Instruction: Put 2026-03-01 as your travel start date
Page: home
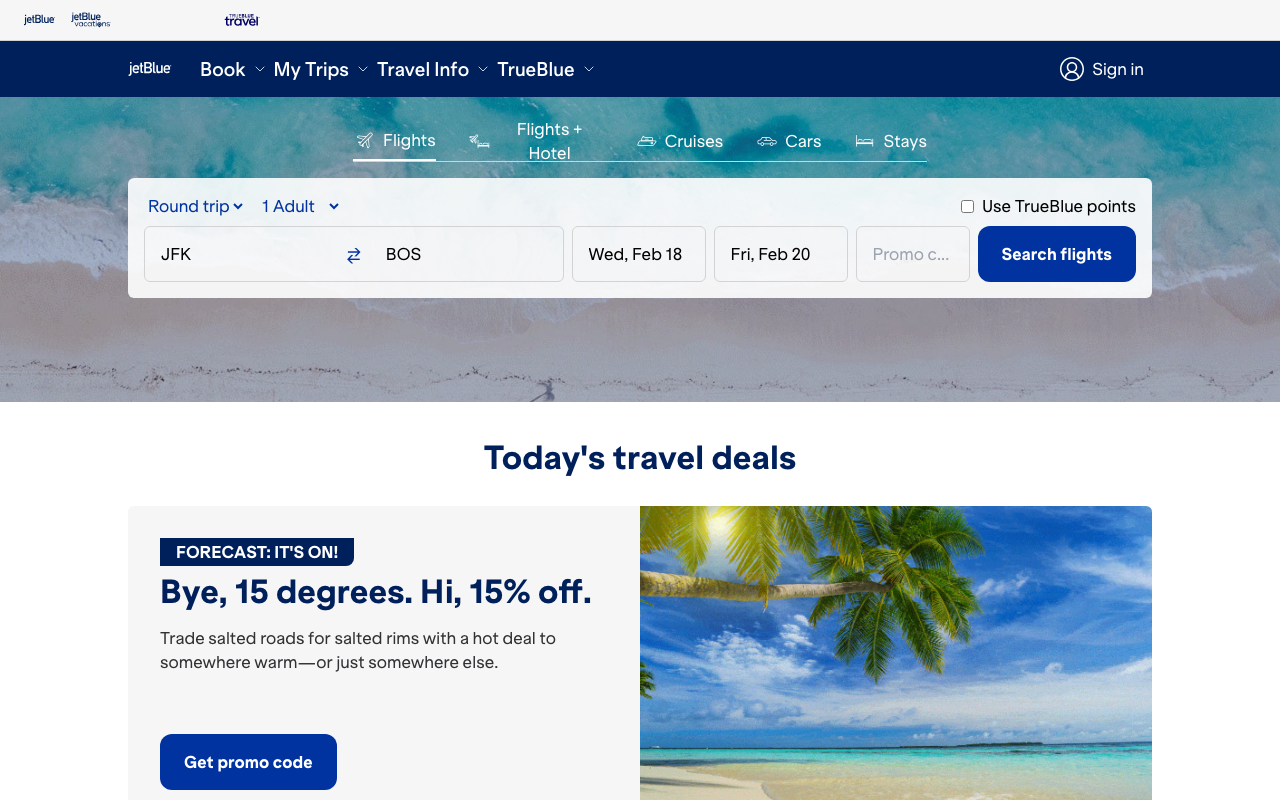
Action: type